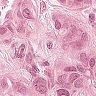
Metastatic tissue present: yes